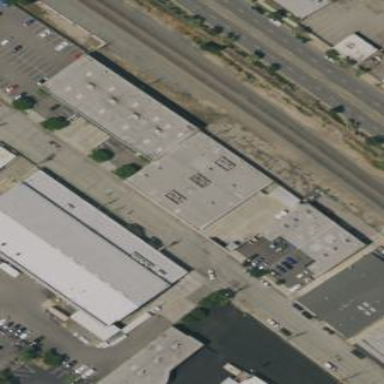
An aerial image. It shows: Industrial building.